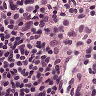
Metastatic tissue present: no